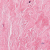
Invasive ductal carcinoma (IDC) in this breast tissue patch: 0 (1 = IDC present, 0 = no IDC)